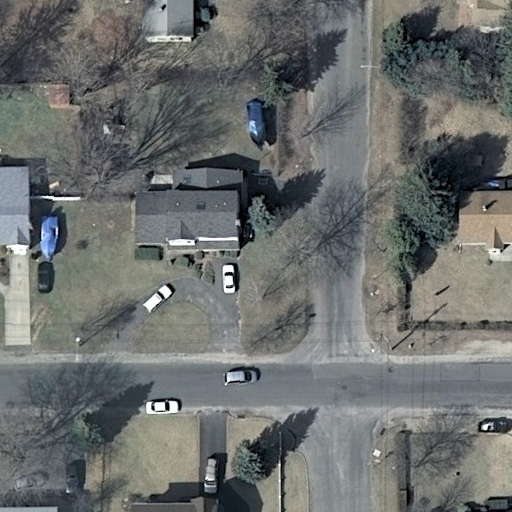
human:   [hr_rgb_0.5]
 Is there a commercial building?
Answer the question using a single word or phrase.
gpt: no

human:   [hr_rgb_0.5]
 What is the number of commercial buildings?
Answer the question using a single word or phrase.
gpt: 0

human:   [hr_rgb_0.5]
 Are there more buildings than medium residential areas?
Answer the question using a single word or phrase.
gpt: yes

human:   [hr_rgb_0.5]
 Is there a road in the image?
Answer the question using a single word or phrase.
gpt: yes

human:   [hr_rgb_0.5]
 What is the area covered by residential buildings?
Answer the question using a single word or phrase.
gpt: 1009m2

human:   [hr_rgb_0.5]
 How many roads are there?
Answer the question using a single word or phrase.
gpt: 2

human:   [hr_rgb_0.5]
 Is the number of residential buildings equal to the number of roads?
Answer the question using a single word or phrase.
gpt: no

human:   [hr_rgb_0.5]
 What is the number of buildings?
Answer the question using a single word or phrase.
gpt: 6

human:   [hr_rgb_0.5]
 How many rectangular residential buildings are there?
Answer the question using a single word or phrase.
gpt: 3

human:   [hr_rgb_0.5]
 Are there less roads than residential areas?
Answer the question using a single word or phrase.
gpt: no

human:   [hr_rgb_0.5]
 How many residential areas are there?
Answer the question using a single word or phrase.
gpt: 1

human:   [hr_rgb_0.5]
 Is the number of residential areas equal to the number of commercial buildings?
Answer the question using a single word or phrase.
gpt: no

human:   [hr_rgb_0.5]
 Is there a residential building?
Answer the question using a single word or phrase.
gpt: yes

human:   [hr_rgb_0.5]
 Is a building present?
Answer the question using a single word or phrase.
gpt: yes

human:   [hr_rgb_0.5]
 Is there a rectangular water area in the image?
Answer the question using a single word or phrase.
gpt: no

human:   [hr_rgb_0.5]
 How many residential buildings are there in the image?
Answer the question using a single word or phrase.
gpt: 6

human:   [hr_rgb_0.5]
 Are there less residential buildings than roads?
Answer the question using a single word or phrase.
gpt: no

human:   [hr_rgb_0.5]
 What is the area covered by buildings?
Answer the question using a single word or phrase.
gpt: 1009m2

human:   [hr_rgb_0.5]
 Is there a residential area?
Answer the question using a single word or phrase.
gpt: yes

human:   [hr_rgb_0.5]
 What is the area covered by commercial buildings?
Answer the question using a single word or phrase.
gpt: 0m2

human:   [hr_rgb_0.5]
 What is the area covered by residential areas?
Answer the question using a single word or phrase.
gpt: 10599m2

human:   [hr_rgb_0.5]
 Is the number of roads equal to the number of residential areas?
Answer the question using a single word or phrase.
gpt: no

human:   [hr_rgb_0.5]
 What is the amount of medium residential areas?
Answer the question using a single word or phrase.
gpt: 0

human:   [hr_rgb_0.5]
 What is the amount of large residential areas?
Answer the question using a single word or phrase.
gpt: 1

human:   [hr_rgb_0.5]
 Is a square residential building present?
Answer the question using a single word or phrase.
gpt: no

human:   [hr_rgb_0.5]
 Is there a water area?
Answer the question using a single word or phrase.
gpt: no

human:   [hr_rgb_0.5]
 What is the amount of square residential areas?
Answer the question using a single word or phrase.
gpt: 0

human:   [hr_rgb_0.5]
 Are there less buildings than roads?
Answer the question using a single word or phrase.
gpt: no

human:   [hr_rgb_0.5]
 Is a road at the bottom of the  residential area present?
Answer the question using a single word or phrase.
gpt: no

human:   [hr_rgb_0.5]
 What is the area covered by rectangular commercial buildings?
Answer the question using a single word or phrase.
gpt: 0m2

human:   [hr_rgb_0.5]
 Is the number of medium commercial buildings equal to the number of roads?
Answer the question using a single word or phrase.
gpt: no

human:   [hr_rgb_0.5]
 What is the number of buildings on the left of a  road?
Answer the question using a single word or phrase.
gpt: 4

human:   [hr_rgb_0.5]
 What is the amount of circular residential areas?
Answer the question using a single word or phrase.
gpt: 0

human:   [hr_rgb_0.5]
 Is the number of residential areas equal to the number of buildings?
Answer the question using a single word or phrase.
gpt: no

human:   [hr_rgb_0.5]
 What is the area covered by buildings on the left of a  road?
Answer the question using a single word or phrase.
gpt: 845m2

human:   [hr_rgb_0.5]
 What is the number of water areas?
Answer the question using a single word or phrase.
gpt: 0

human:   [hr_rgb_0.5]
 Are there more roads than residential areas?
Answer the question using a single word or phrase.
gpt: yes

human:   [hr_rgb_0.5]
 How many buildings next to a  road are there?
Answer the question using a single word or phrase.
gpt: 6

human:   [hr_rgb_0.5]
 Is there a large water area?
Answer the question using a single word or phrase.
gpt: no

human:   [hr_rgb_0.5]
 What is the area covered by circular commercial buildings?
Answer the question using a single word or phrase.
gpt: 0m2

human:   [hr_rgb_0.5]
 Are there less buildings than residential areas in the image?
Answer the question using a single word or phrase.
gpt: no

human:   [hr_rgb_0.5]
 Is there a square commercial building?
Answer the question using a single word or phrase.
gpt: no

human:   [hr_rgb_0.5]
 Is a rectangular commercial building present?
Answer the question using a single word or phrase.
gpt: no

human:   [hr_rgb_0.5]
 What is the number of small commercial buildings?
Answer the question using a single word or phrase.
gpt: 0

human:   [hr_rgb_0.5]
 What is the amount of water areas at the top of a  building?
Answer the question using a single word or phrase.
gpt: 0

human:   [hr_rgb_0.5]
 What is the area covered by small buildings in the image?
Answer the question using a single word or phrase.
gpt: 234m2

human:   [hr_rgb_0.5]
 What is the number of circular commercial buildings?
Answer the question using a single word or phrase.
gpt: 0

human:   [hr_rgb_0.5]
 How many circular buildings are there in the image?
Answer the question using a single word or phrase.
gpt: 0

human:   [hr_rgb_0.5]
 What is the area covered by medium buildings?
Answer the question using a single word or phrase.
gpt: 774m2

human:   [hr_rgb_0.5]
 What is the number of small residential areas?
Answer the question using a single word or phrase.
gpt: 0

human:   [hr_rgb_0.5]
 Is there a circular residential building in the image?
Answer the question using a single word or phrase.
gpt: no

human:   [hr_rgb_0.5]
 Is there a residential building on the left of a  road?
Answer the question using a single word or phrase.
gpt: yes

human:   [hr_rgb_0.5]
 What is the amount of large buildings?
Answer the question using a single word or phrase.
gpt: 0

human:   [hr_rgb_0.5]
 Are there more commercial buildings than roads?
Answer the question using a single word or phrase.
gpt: no

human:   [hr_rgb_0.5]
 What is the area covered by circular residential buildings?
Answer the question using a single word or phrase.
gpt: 0m2

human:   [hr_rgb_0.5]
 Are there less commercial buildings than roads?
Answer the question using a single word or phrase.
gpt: yes

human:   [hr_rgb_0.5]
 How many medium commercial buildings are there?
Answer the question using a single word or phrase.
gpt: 0

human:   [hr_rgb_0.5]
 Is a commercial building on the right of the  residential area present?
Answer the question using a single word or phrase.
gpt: no

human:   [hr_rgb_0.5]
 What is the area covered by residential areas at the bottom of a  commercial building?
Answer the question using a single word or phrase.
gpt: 0m2

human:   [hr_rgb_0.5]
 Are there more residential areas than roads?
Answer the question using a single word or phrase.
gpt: no

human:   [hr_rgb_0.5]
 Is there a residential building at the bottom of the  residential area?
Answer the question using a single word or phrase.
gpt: no

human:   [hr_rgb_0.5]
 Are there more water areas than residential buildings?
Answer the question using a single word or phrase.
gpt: no

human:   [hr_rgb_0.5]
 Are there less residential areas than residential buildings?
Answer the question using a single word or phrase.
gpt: yes

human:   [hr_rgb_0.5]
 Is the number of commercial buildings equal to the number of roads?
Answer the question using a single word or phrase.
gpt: no